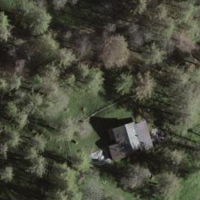
EUNIS habitat code: 43
Species observed at this site:
Cardamine heptaphylla